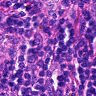
Metastatic tissue present: no